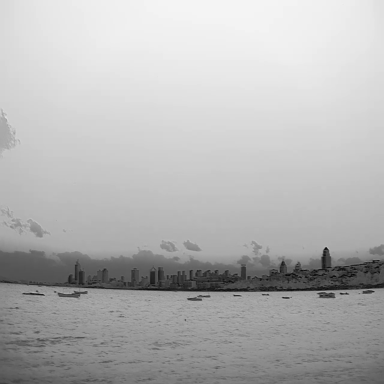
There are eight bulk_carriers in the infrared image.